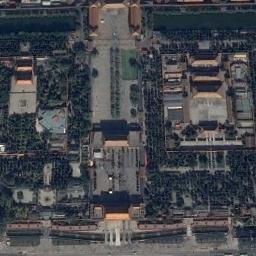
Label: palace